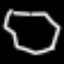
Label: octagon